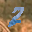
Label: 2